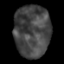
Tissue: lung
Cell type: T cells
Senescence score: 0.2216
Nuclear area (px): 1836
Mean DAPI intensity: 69.832